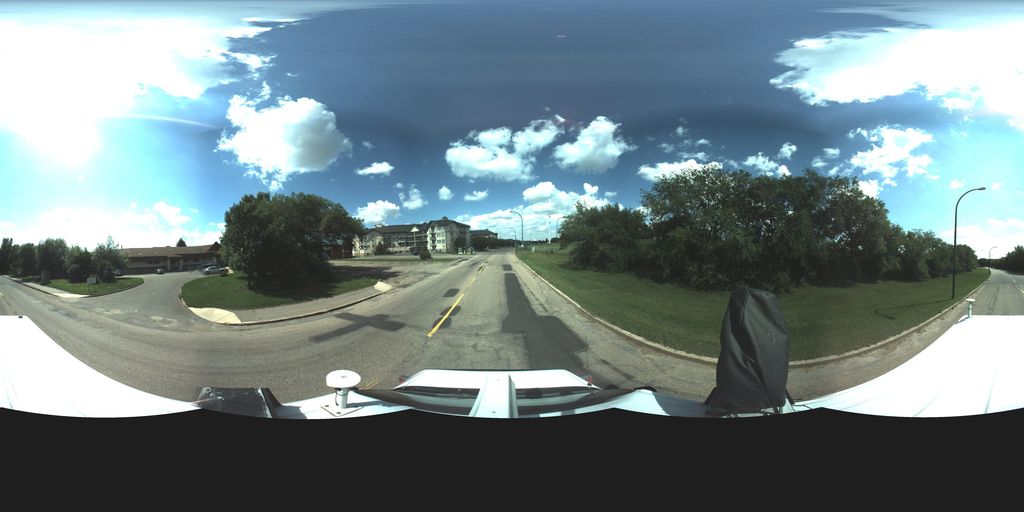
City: saskatoon